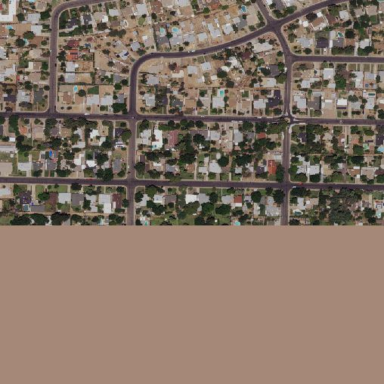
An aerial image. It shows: Residential area designated as historic district.